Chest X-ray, AP view. Patient: 15 years old, sex M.
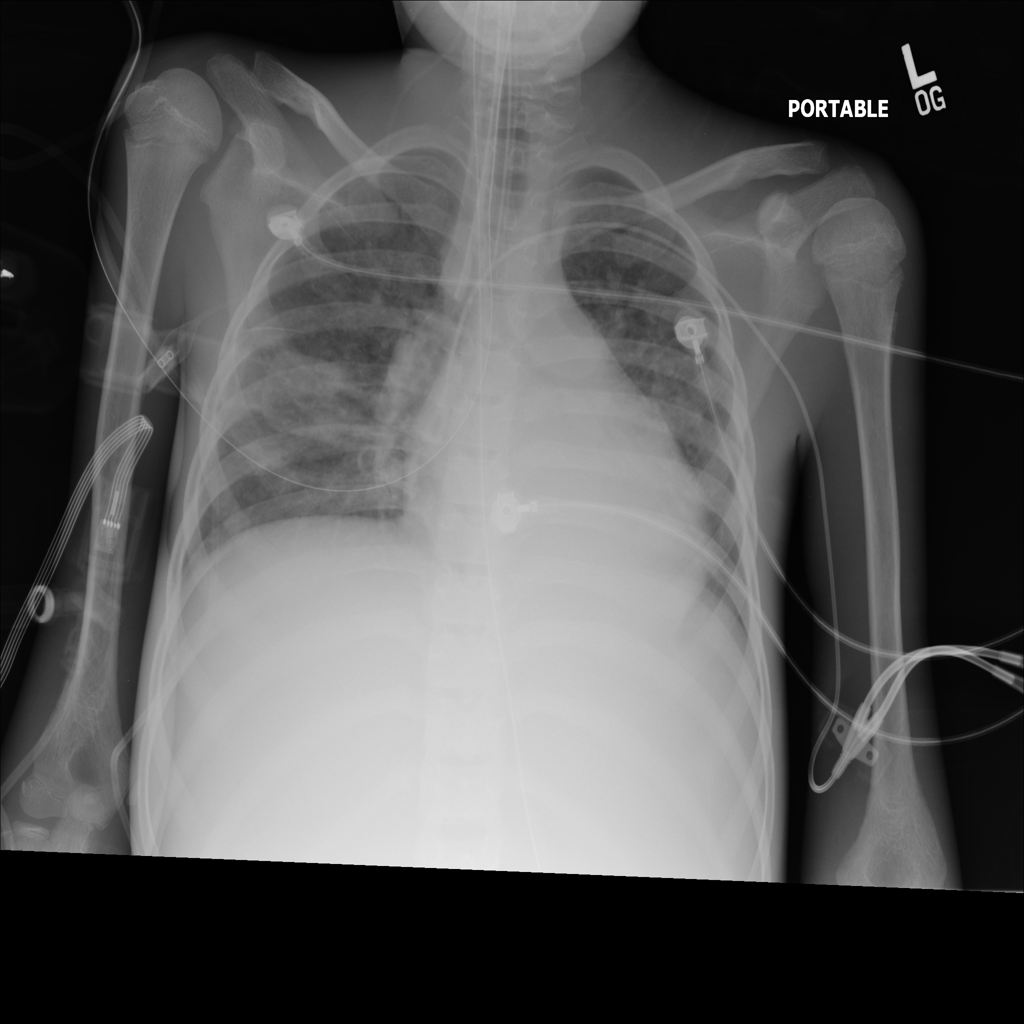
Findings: No Finding